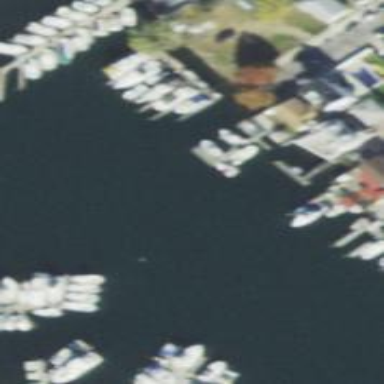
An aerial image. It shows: Man-made pier.